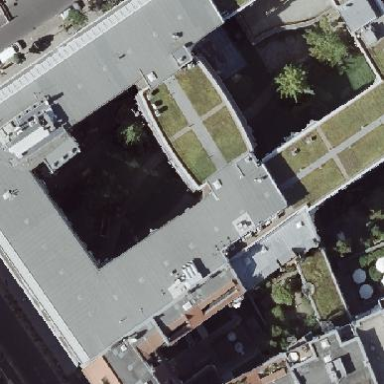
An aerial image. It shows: Building with flat grass-covered roof.